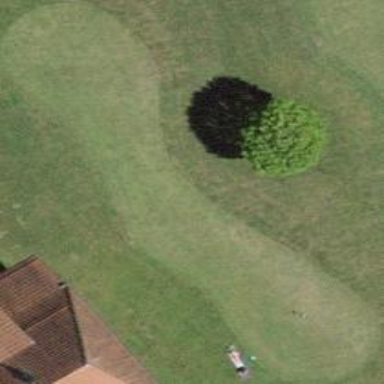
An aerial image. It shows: Golf green.